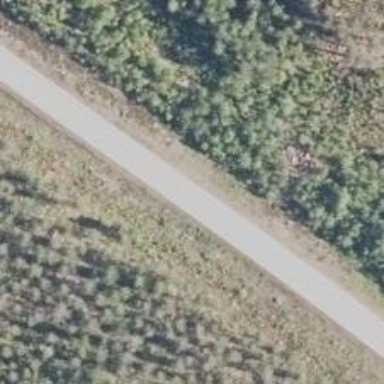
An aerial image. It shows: Asphalt road classified as trunk highway.